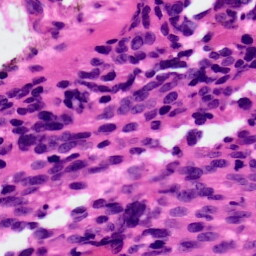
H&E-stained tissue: Ovarian